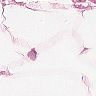
Metastatic tissue present: no